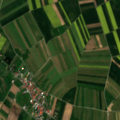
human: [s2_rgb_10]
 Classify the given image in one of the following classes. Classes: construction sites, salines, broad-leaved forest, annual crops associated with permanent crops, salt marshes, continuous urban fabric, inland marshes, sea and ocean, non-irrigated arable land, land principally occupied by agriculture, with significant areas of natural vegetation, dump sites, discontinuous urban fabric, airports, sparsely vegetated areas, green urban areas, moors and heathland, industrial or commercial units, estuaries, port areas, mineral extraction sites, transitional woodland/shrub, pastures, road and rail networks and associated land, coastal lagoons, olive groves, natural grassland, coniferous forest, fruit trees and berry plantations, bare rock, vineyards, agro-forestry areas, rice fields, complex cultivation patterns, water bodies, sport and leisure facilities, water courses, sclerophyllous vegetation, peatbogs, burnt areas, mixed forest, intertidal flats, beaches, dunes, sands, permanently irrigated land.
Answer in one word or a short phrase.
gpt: non-irrigated arable land, vineyards, complex cultivation patterns, land principally occupied by agriculture, with significant areas of natural vegetation